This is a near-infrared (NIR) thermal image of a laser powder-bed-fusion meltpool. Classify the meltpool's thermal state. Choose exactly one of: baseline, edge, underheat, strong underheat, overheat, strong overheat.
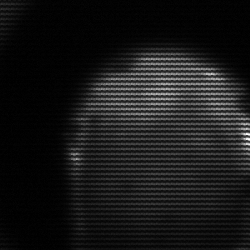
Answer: edge